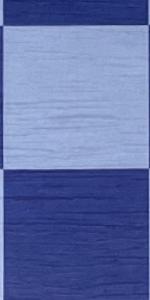
Label: Empty